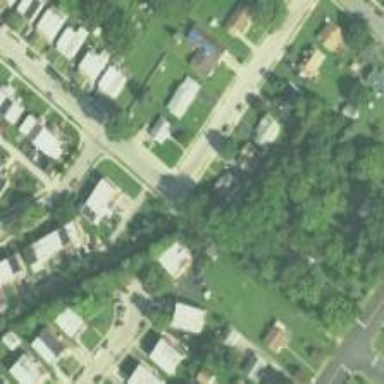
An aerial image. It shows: Residential road.